Aerial crown-view tile of a tropical tree (Barro Colorado Island, Panama), acquired 20250217:
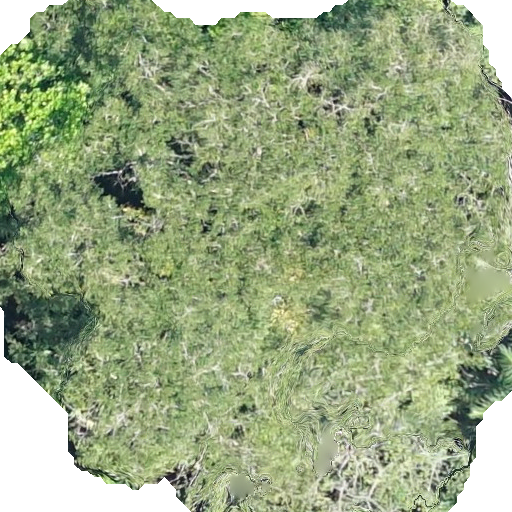
Species: Platypodium elegans
GBIF accepted scientific name: Platypodium elegans
Crown area: 380.795 m²